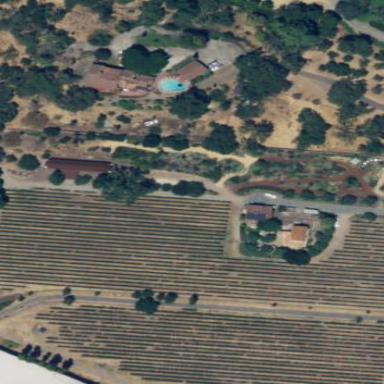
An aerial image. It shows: Vineyard where grapes are grown.